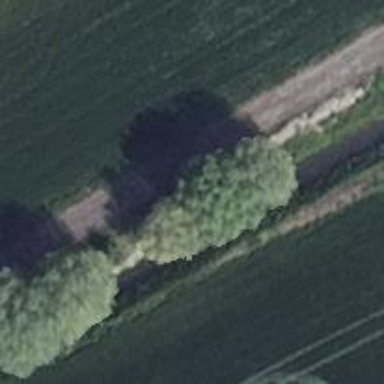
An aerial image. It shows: Row of deciduous broadleaved trees.